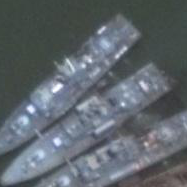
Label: combat